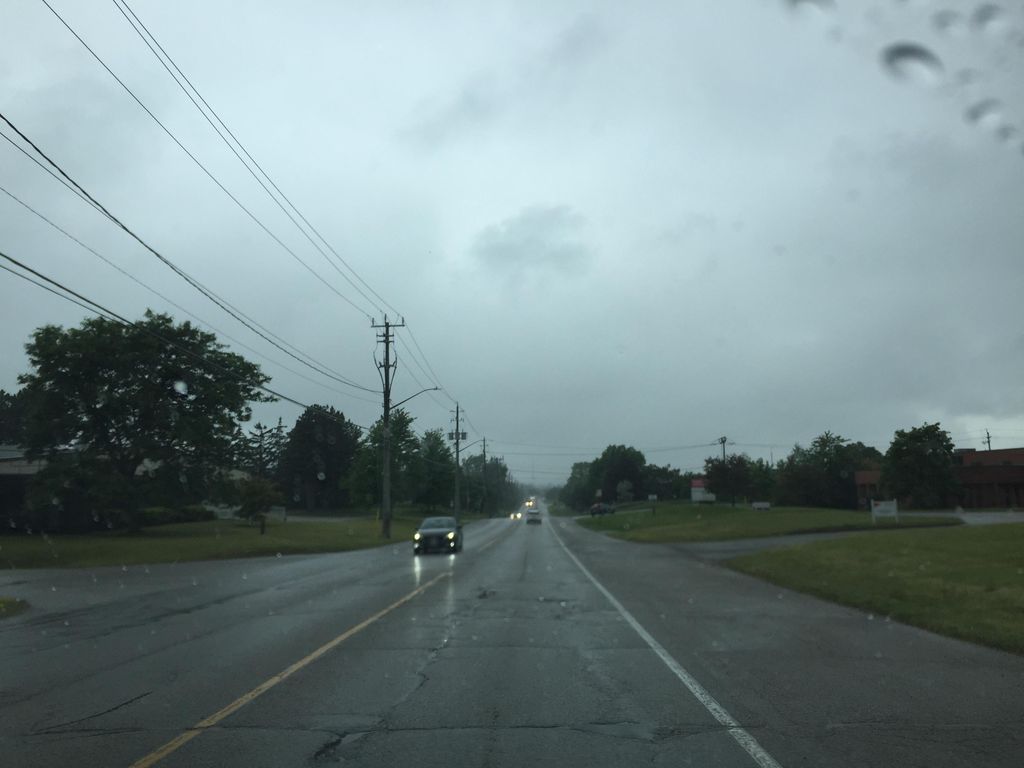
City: kitchener-waterloo